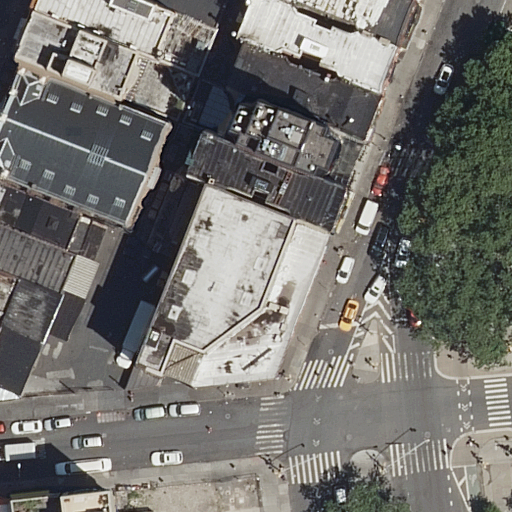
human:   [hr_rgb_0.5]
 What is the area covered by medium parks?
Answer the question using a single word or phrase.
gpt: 334m2

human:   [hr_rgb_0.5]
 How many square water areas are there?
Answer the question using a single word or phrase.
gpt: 0

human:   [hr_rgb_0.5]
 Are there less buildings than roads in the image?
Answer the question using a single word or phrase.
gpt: no

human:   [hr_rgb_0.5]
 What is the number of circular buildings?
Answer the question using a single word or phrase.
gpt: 0

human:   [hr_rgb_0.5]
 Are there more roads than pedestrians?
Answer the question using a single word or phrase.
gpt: yes

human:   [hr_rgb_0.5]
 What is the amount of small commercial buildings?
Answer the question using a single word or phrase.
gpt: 0

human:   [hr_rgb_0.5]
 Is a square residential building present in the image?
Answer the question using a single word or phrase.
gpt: no

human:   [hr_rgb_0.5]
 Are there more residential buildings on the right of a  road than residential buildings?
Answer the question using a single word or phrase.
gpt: no

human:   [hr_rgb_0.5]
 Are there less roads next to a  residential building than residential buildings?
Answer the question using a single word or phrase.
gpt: no

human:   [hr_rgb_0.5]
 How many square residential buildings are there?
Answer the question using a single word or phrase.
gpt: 0

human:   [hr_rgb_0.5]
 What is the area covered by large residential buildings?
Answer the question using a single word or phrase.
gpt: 1868m2

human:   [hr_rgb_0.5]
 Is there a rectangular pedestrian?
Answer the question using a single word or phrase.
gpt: no

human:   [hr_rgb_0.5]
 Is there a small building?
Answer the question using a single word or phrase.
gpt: yes

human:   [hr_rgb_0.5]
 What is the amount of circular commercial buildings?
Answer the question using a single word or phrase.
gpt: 0

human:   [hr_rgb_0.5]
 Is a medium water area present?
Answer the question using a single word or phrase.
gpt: no

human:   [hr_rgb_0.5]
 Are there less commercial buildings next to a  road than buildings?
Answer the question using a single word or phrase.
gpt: yes

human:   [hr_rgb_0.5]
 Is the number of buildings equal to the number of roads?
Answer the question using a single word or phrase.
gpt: yes

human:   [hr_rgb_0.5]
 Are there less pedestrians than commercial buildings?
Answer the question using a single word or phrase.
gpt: no

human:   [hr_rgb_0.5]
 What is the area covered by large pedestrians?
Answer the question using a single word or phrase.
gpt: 0m2

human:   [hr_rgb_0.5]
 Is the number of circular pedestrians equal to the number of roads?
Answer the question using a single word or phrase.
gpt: no

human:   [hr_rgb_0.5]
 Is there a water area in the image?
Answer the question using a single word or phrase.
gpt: no

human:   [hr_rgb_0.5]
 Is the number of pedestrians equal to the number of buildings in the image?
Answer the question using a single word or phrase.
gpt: no

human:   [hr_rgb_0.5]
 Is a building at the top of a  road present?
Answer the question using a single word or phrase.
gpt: yes

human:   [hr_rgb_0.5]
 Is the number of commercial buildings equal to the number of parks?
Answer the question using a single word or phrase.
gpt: no

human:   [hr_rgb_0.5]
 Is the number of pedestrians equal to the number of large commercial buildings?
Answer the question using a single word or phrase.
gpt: no

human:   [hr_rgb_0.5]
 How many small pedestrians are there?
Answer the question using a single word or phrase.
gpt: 0

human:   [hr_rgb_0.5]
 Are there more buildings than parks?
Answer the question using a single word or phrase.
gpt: yes

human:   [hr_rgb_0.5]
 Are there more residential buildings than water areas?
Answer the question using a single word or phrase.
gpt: yes

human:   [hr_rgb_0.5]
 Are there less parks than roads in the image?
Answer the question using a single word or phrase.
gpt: yes

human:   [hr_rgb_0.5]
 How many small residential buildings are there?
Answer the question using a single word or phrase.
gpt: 2

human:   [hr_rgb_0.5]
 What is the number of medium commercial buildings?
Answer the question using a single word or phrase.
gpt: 0

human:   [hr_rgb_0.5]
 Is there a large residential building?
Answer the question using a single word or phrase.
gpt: yes

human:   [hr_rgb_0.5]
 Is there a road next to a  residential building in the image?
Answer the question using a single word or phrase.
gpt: yes

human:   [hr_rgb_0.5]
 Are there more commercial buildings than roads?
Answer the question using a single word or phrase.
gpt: no

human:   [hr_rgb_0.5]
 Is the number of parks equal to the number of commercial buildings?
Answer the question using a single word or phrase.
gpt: no

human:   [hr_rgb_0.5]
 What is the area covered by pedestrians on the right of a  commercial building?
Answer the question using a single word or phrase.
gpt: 0m2